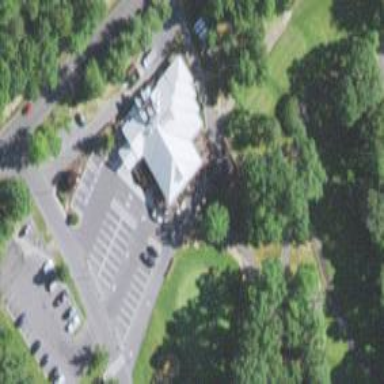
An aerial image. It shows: Golf-related image.